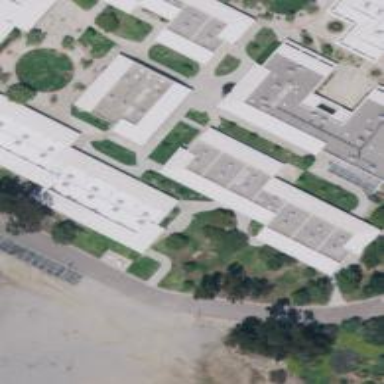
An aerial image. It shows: School building.